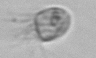
Label: Balanion